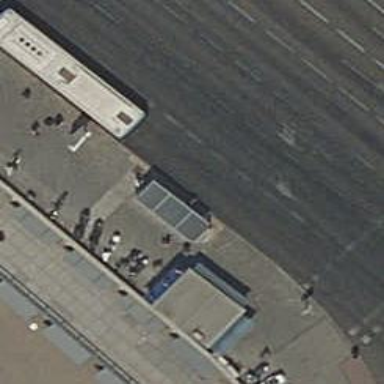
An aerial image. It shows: Bus stop with sheltered platform for public transport.